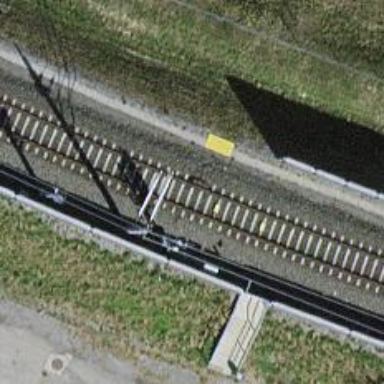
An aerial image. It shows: Railway signal.